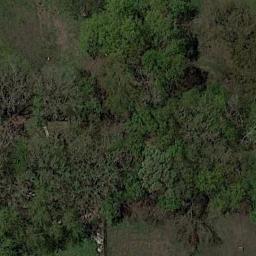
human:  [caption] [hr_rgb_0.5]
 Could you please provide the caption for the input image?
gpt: The forest is next to the grass .

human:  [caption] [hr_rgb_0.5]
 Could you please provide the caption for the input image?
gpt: The forest has some sparse sage green trees and grass .

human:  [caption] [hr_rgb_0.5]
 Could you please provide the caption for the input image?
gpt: Many turquoise trees are in a forest .

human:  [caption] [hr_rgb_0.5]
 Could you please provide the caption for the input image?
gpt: This is a dense forest .

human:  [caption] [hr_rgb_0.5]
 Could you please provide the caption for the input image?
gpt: A forest with many green trees .